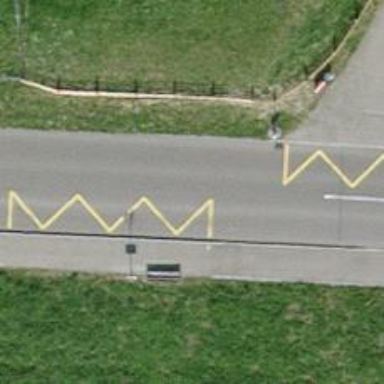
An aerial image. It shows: Bus stop with designated public transport stop position.